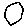
Label: hexagon